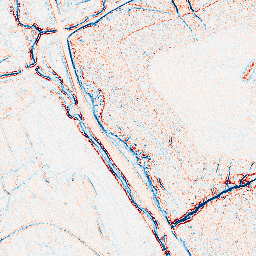
Category: edge_preserving
Decomposition family: bilateral
Decomposition parameters: d: 5
sigma_color: 75
sigma_space: 75
Upsampling method: lanczos
Upsampling parameters: scale: 2
Upsampling scale: 2